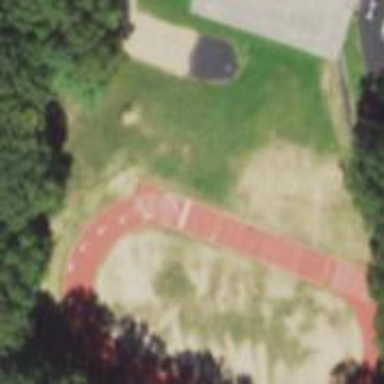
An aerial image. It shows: Track located within leisure land area.